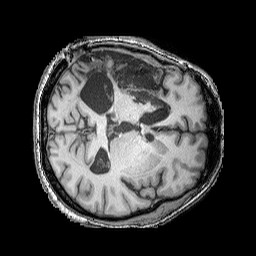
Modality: T1w
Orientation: axial
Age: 55
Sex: male
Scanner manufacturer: siemens
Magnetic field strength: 3 T
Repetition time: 2.25 s
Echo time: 0.00411 s